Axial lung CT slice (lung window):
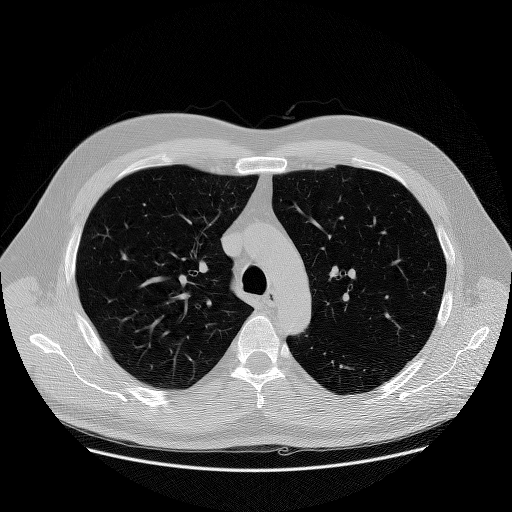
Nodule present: no